Interaction volume radius: 10 \u00c5
Interaction volume height: 25 \u00c5
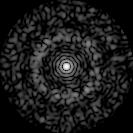
Disorder parameter: 0.8313